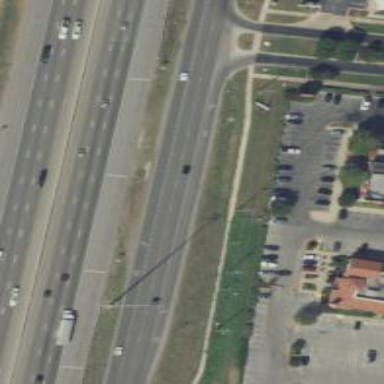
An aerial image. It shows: The East sidewalk of I35 is footway.